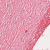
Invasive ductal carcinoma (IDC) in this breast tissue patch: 0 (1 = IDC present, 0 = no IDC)